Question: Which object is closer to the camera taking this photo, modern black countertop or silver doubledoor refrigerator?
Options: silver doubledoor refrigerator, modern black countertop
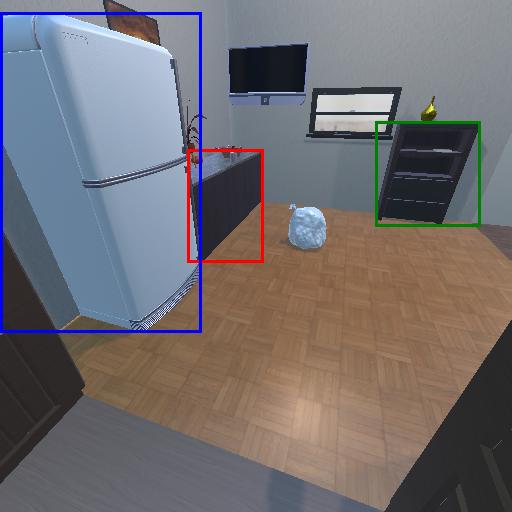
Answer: silver doubledoor refrigerator